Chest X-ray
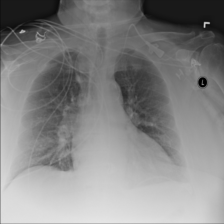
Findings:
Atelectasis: negative
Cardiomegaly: negative
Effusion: negative
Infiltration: positive
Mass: negative
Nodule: negative
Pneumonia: negative
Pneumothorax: negative
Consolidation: negative
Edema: negative
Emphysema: negative
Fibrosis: negative
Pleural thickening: negative
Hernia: negative